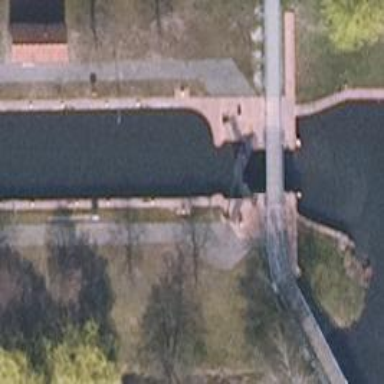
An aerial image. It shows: Canal with lock obstacle.